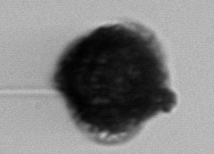
Label: Gonyaulax